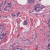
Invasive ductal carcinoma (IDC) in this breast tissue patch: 1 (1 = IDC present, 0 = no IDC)